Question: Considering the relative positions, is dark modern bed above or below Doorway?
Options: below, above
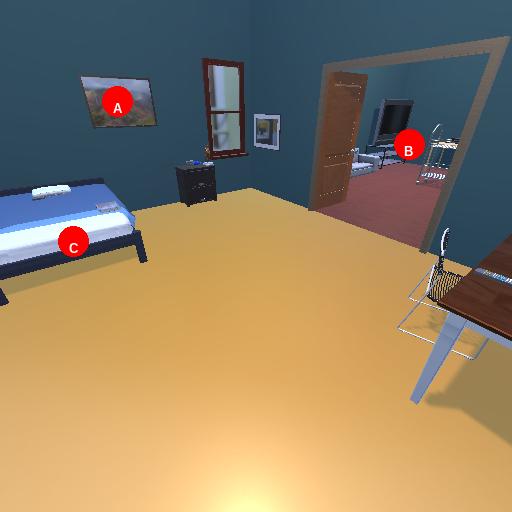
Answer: below